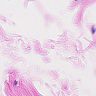
Metastatic tissue present: no